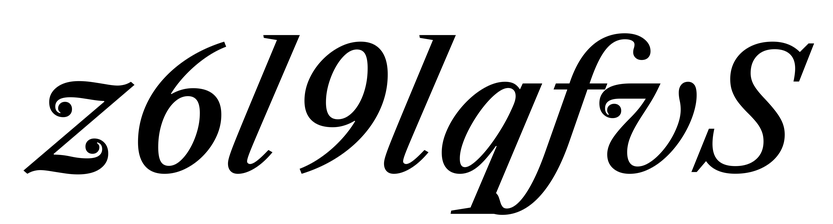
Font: LibreCaslonText-Italic_Medium_Italic